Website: bh-photo
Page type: address-validator
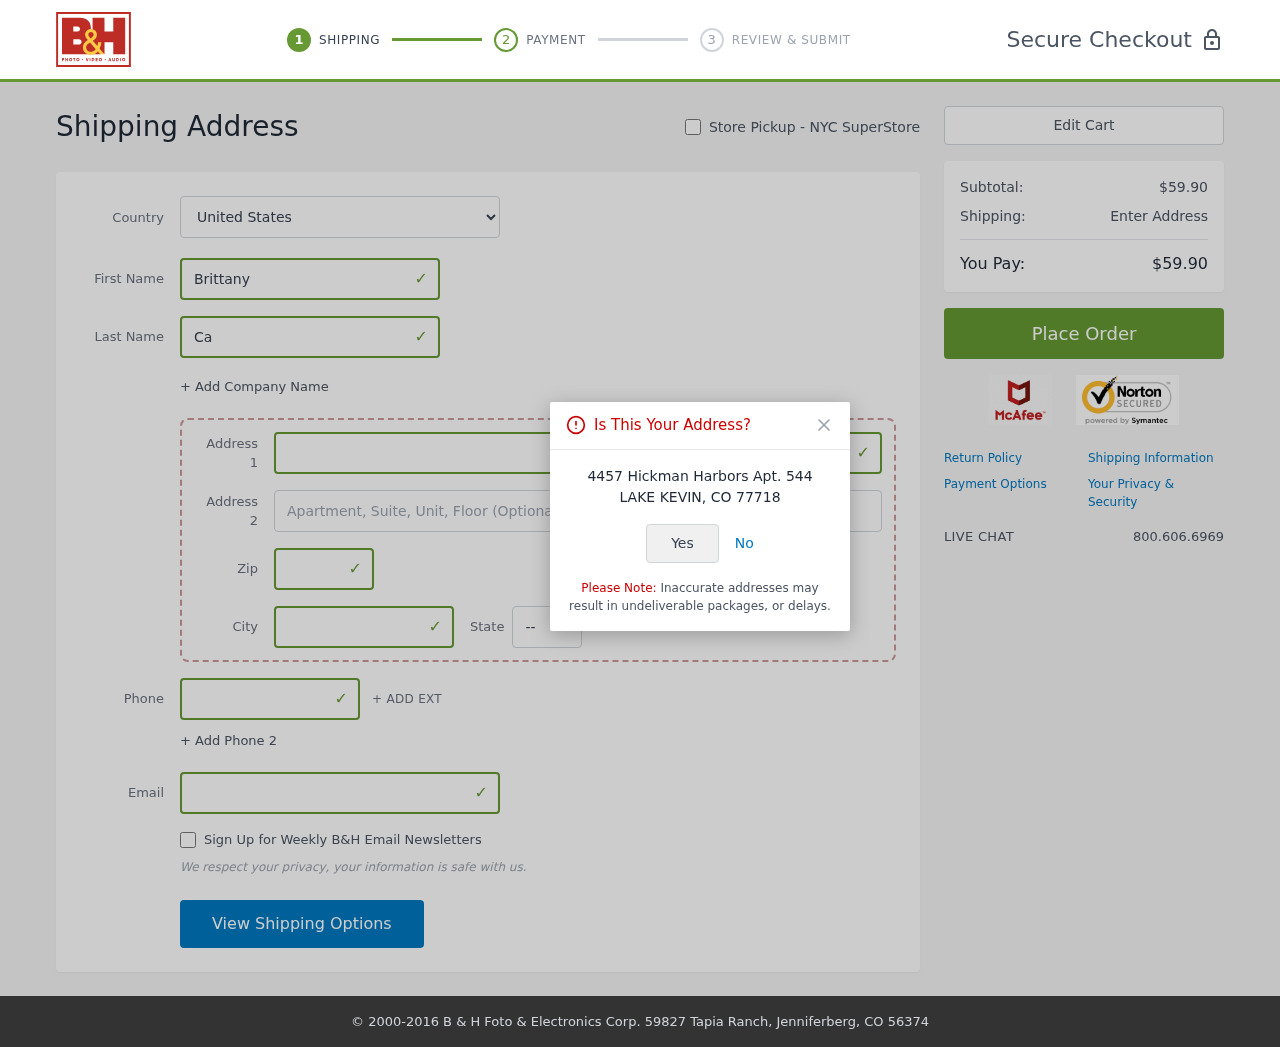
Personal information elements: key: PII_CITY
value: Lake Kevin
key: PII_COUNTRY
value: United States
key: PII_EMAIL
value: brittany.calderon@yahoo.com
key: PII_FIRSTNAME
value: Brittany
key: PII_LASTNAME
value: Calderon
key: PII_PHONE
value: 7312457471
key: PII_POSTCODE
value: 77718
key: PII_STATE_ABBR
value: CO
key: PII_STREET
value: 4457 Hickman Harbors Apt. 544
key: PII_STREET2
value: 0774 Kristin Way Apt. 263
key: PII_CITY_CONFIRM
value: LAKE KEVIN
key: PII_POSTCODE_FULL
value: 77718
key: PII_POSTCODE_NUMERIC
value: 77718
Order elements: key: ORDER_SUBTOTAL
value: $59.90
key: ORDER_TOTAL
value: $59.90